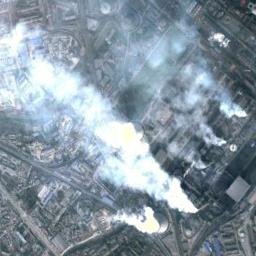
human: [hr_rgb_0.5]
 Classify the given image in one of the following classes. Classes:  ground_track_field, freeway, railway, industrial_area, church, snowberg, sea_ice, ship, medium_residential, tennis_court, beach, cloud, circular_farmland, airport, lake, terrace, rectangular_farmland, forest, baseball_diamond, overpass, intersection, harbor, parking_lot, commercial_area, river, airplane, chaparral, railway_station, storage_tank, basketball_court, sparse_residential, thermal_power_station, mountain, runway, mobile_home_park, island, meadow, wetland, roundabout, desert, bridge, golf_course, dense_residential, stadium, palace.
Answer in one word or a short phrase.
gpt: thermal_power_station